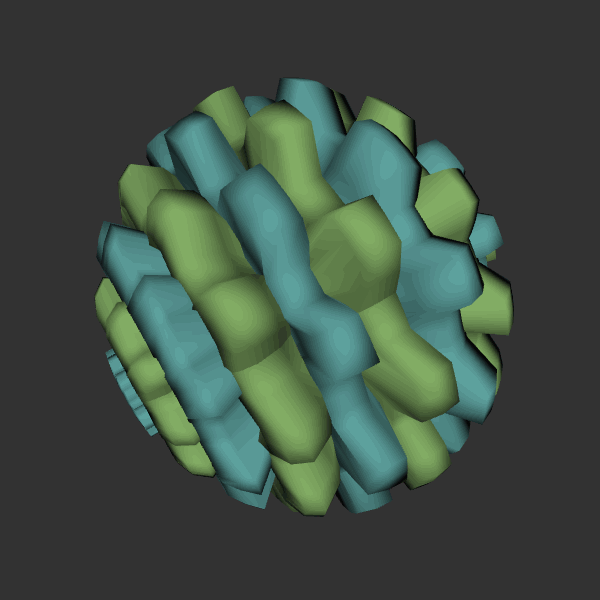
Background: dark